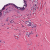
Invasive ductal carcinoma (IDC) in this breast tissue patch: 0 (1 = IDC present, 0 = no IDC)